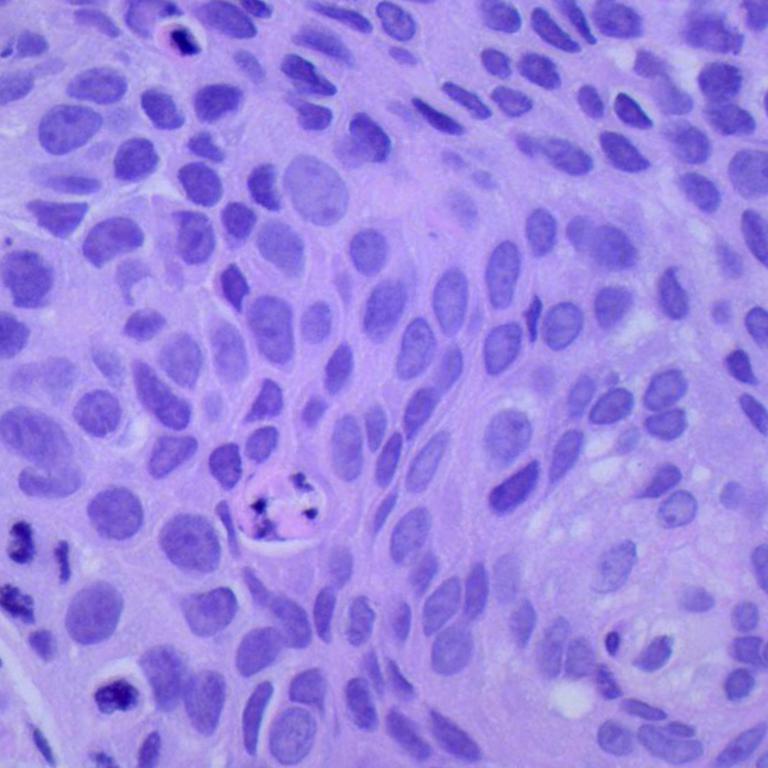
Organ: lung
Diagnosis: squamous carcinomas